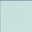
Piece: xx